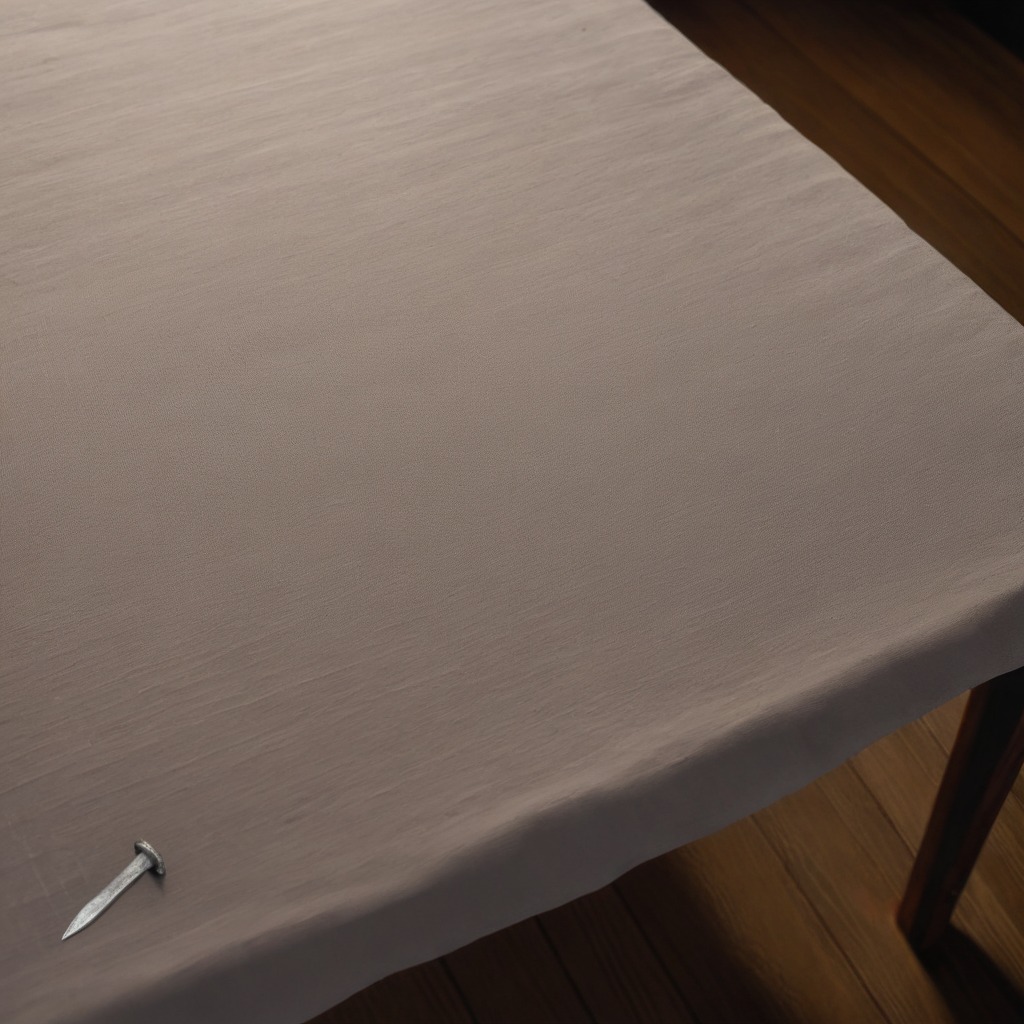
A iron nail is lying on the wooden table.